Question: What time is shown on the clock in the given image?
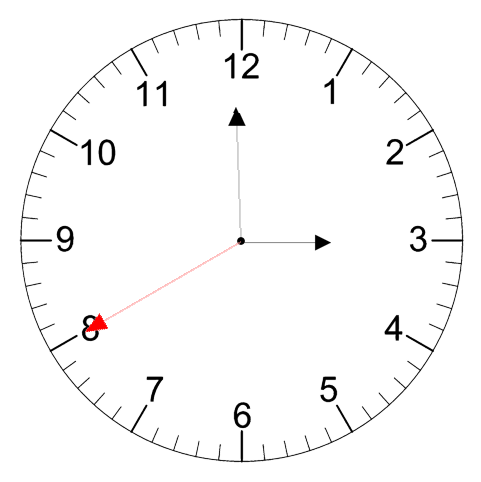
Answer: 02:59:40